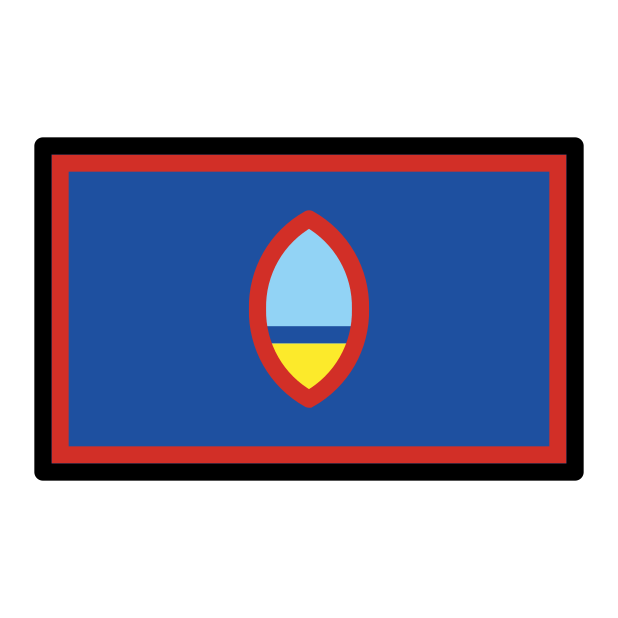
flag: Guam